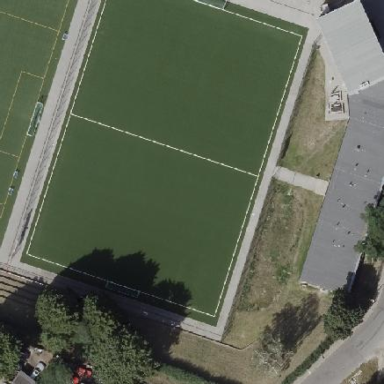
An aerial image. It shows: Soccer pitch designated for leisure and sports activities.